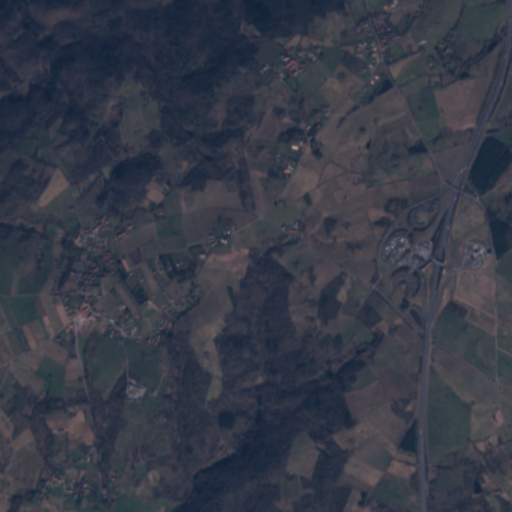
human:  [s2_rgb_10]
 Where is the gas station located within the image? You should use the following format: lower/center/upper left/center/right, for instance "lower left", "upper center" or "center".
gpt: The gas station is located in the center right of the image.
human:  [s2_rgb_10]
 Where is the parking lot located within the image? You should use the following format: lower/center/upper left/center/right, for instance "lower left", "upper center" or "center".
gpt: The parking lot is located in the center right of the image.
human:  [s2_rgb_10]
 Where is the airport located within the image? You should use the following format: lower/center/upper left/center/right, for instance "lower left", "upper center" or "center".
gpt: There is no airport in the image.